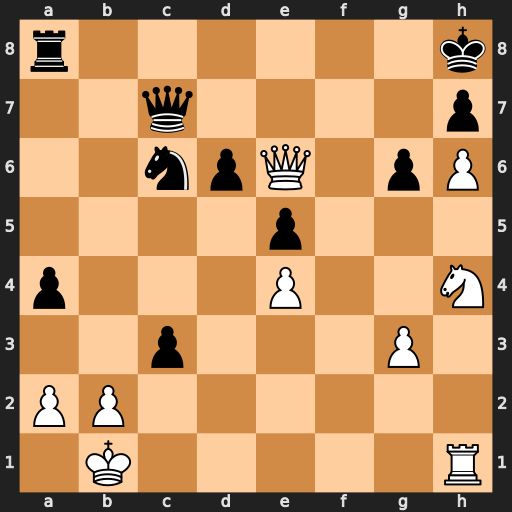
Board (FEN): r6k/2q4p/2npQ1pP/4p3/p3P2N/2p3P1/PP6/1K5R
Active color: w
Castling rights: -
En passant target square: -
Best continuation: Qf6+ Kg8 Nxg6 hxg6 h7+